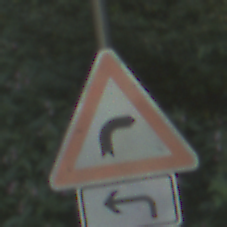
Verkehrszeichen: KurveRechts
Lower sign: RichtungsangabeDurchPfeile2
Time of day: MorningAfternoon
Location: Outdoor (Nature)
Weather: Clear
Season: NotSpecified
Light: Natural